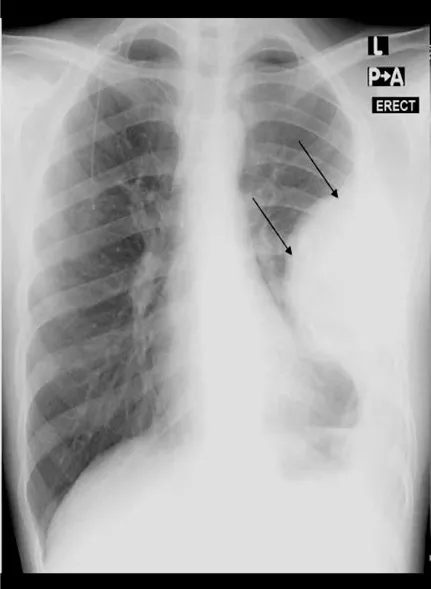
Chest radiograph showing a large pleural-based mass in the left hemithorax (arrows), with underlying rib destruction and a pleural effusion.
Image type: radiology (x_ray)